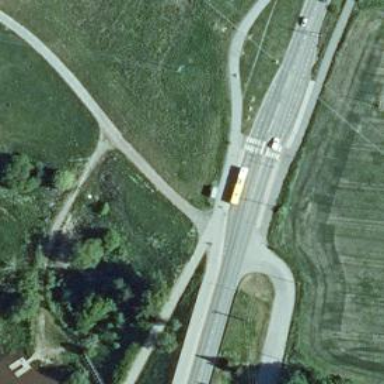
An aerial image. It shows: Asphalt cycleway.